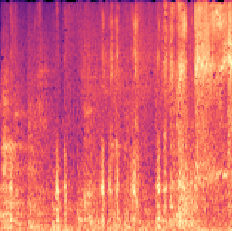
Sound class: Pig